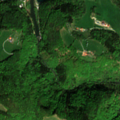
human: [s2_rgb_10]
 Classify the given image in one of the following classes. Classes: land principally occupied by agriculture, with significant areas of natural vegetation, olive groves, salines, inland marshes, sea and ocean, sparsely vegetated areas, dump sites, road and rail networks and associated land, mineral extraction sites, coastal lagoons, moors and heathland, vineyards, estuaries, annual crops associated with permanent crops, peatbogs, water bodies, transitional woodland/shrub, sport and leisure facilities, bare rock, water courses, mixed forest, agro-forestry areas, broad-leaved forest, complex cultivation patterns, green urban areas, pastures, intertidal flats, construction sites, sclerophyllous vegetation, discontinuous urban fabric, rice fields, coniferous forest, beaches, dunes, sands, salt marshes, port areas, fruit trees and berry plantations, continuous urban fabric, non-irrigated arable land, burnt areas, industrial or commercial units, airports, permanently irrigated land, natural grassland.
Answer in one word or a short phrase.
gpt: pastures, complex cultivation patterns, broad-leaved forest, water bodies